Question: Using .NET 4.0, I have a small ASP.NET app that utilized the ReportViewer object, I have created a web page that takes some user input and generates a report that is displayed using the ReportViewer control with ProcessingMode set to local.
Naturally, it works perfectly when run via VS 2010 in debugging mode and if I publish it to IIS running on my local machine. However, when I push it to production, I get the following error when actually trying to run the report
For the image impaired:
'''
Failed to load expression host assembly. Details: Could not load file or assembly 'Microsoft.ReportViewer.Common, Version=10.0.0.0, Culture=neutral, PublicKeyToken=b03f5f7f11d50a3a' or one of its dependencies. Access is denied.
'''
I have verified that the assembly (as well as the other reportviewer dependencies) is in the GAC. There don't seem to be any errors in the event log on the server.
Any ideas what the permission problem might be?
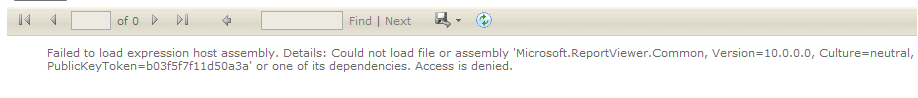
Answer: As it happens, the production environment I was deploying to is a web farm and the virtual directories point to a location on a network drive. When I tried deploying to a non farm server, with a virtual directory located on the server itself, this worked. The permissions are identical in the two environments, so I can only assume that something about this control didn't like being located on a different box than IIS and ASP.NET.
I'm not sure if this is actually an "answer", so apologies in advance if I've handled this wrong from a stackover perspective.